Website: lowes
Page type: order-returns
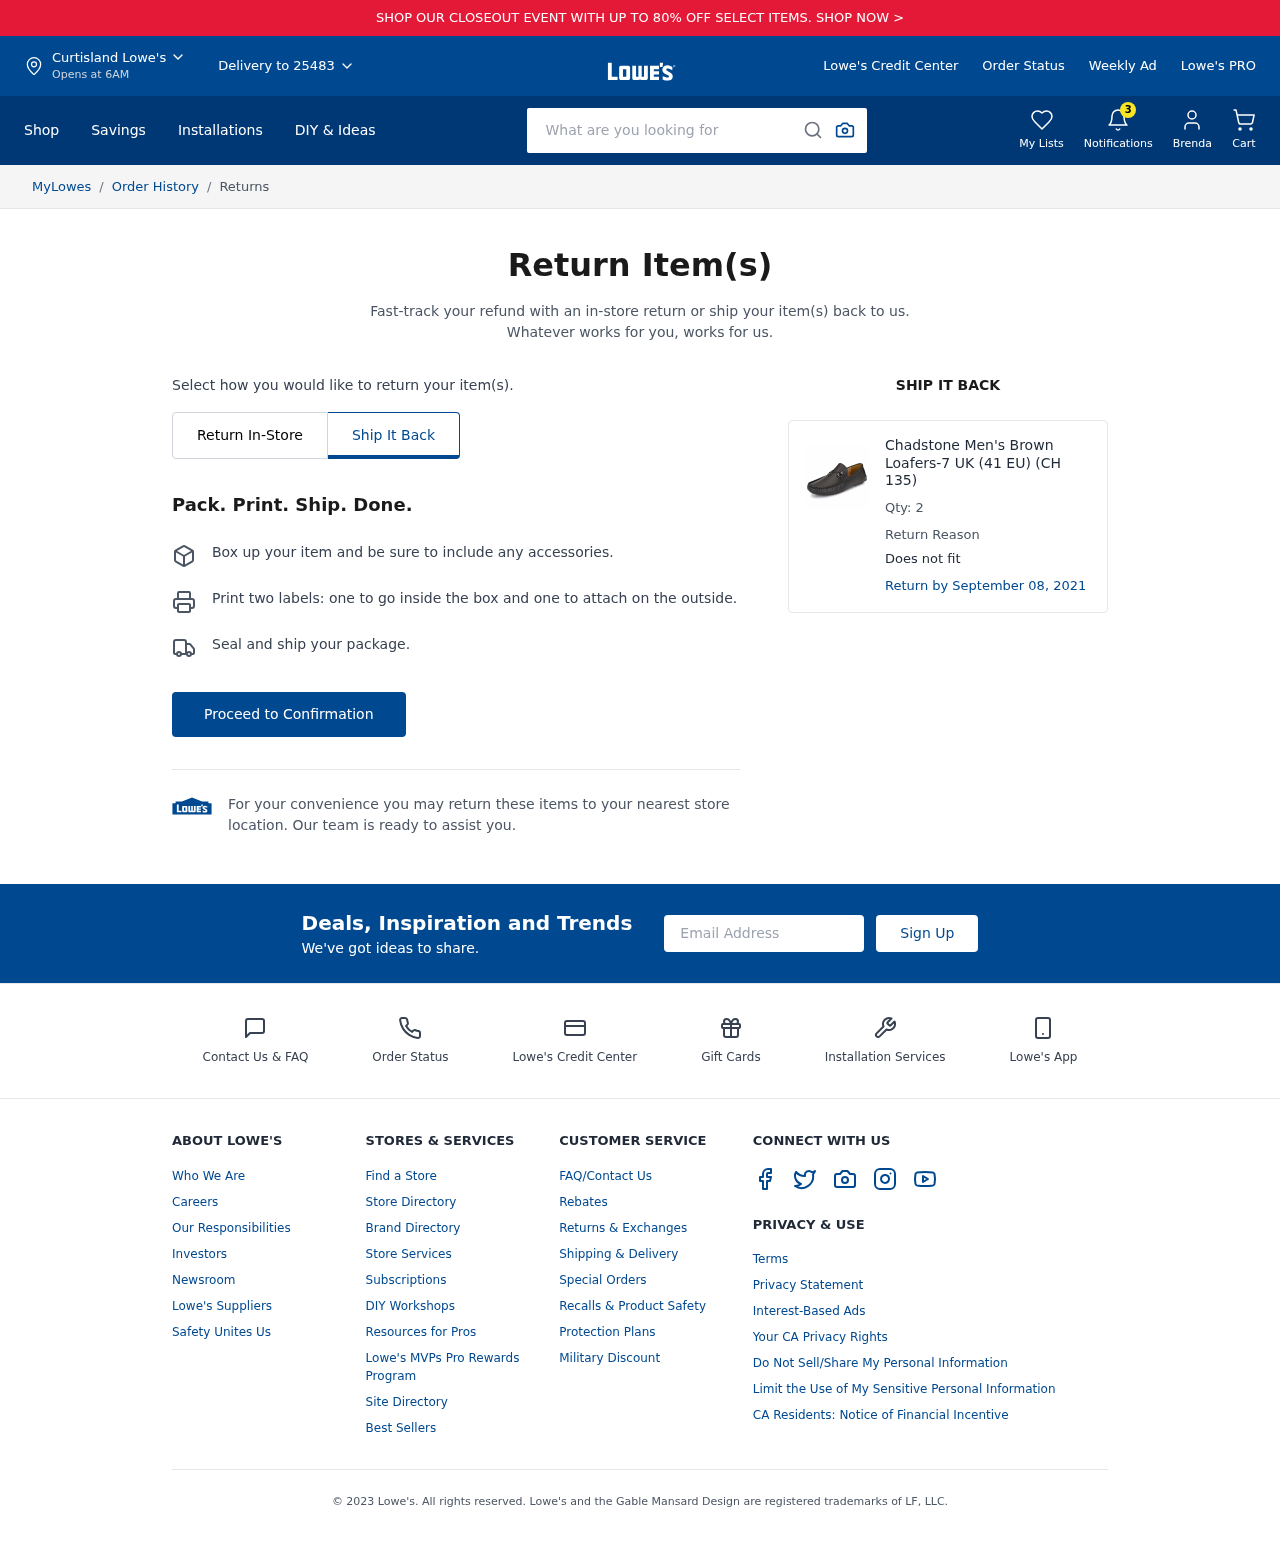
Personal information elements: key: PII_CITY
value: Curtisland
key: PII_EMAIL
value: brenda_cowan@hotmail.com
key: PII_FIRSTNAME
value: Brenda
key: PII_POSTCODE
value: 25483
Product elements: key: PRODUCT1_NAME
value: Chadstone Men's Brown Loafers-7 UK (41 EU) (CH 135)
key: PRODUCT1_QUANTITY
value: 2
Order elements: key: ORDER_RETURN_BY_DATE
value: September 08, 2021
Search elements: key: HEADER_SEARCH
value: What are you looking for
Other elements: key: NOTIFICATION_COUNT
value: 3